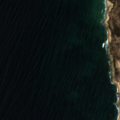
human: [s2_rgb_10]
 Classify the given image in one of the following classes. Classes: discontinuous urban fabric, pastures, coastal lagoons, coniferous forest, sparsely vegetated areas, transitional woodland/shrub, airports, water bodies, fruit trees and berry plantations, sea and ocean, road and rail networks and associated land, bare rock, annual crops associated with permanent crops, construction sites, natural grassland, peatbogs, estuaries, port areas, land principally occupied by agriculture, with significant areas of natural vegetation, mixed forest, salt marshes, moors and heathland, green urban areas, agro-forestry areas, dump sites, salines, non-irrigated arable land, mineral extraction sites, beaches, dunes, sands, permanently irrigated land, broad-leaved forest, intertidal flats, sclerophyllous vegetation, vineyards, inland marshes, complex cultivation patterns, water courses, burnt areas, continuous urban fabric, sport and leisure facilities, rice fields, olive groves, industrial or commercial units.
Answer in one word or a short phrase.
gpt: sclerophyllous vegetation, beaches, dunes, sands, sea and ocean